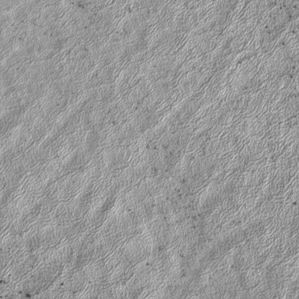
Label: frost